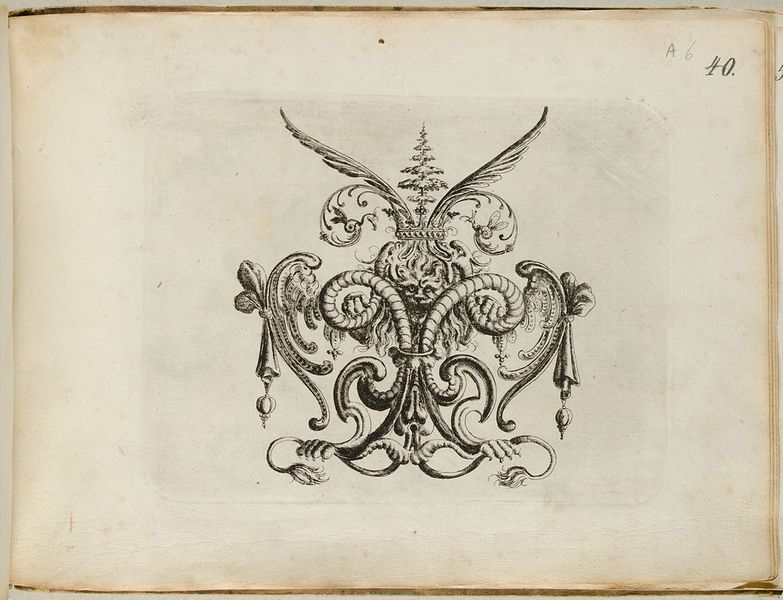
Titel: Groteskes Ornament mit Knorpelwerk, Blatt aus dem 'Neuw Grotteßken Buch'
Künstler: Christoph Jamnitzer
Standort: Hamburg
Institution: Museum für Kunst und Gewerbe Hamburg
Schlagwörter: baum, feder, skizze, zeichnung, ornament, papier, grafik, graphik, ornamente, fotografie, photographie, druckgraphik, schwarzweiss, druckgrafik, radierung, krallen, löwenkopf, gestalten, fabelwesen, löwe, ungeheuer, monster, groteske, fabeltier, fabeltiere, gerippt, zwitterwesen, monstrum, knorpelwerk, reproduktionen, 40, druckerzeugnisse, ornamentstich, vorlageblätter, a6, wappen - neugierde